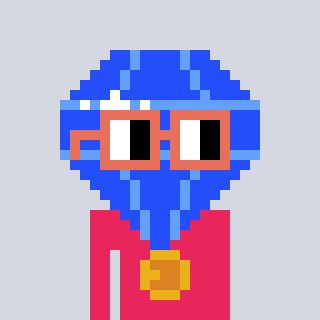
a pixel art character with square orange glasses, a blue diamond-shaped head and a redpinkish-colored body on a cool background